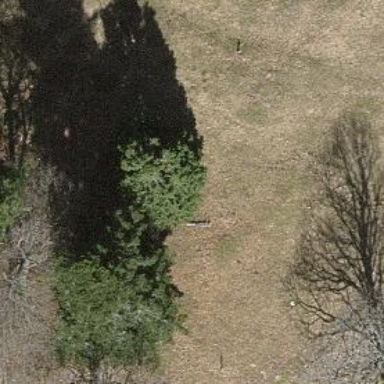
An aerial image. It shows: Single tag "natural: tree."